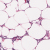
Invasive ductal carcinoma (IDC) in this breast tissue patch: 1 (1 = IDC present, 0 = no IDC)